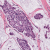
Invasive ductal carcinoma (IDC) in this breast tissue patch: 1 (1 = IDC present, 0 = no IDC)